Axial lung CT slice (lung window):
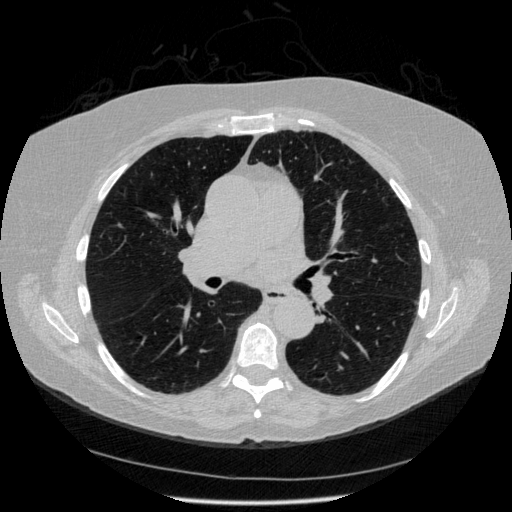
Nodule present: no